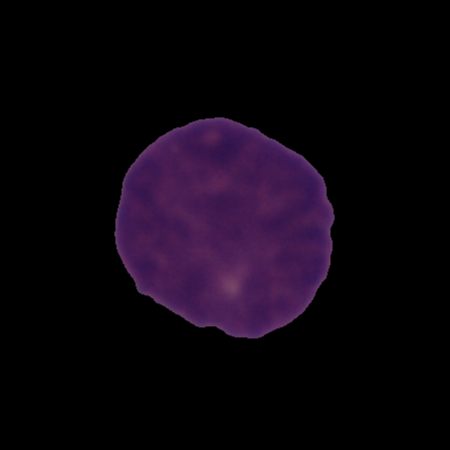
Label: cancer